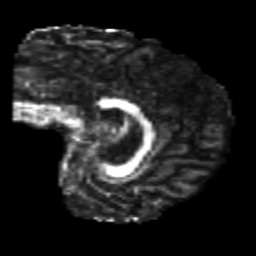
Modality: FA
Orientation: sagittal
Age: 23
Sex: male
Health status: healthy
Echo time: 0.074 s